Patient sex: M
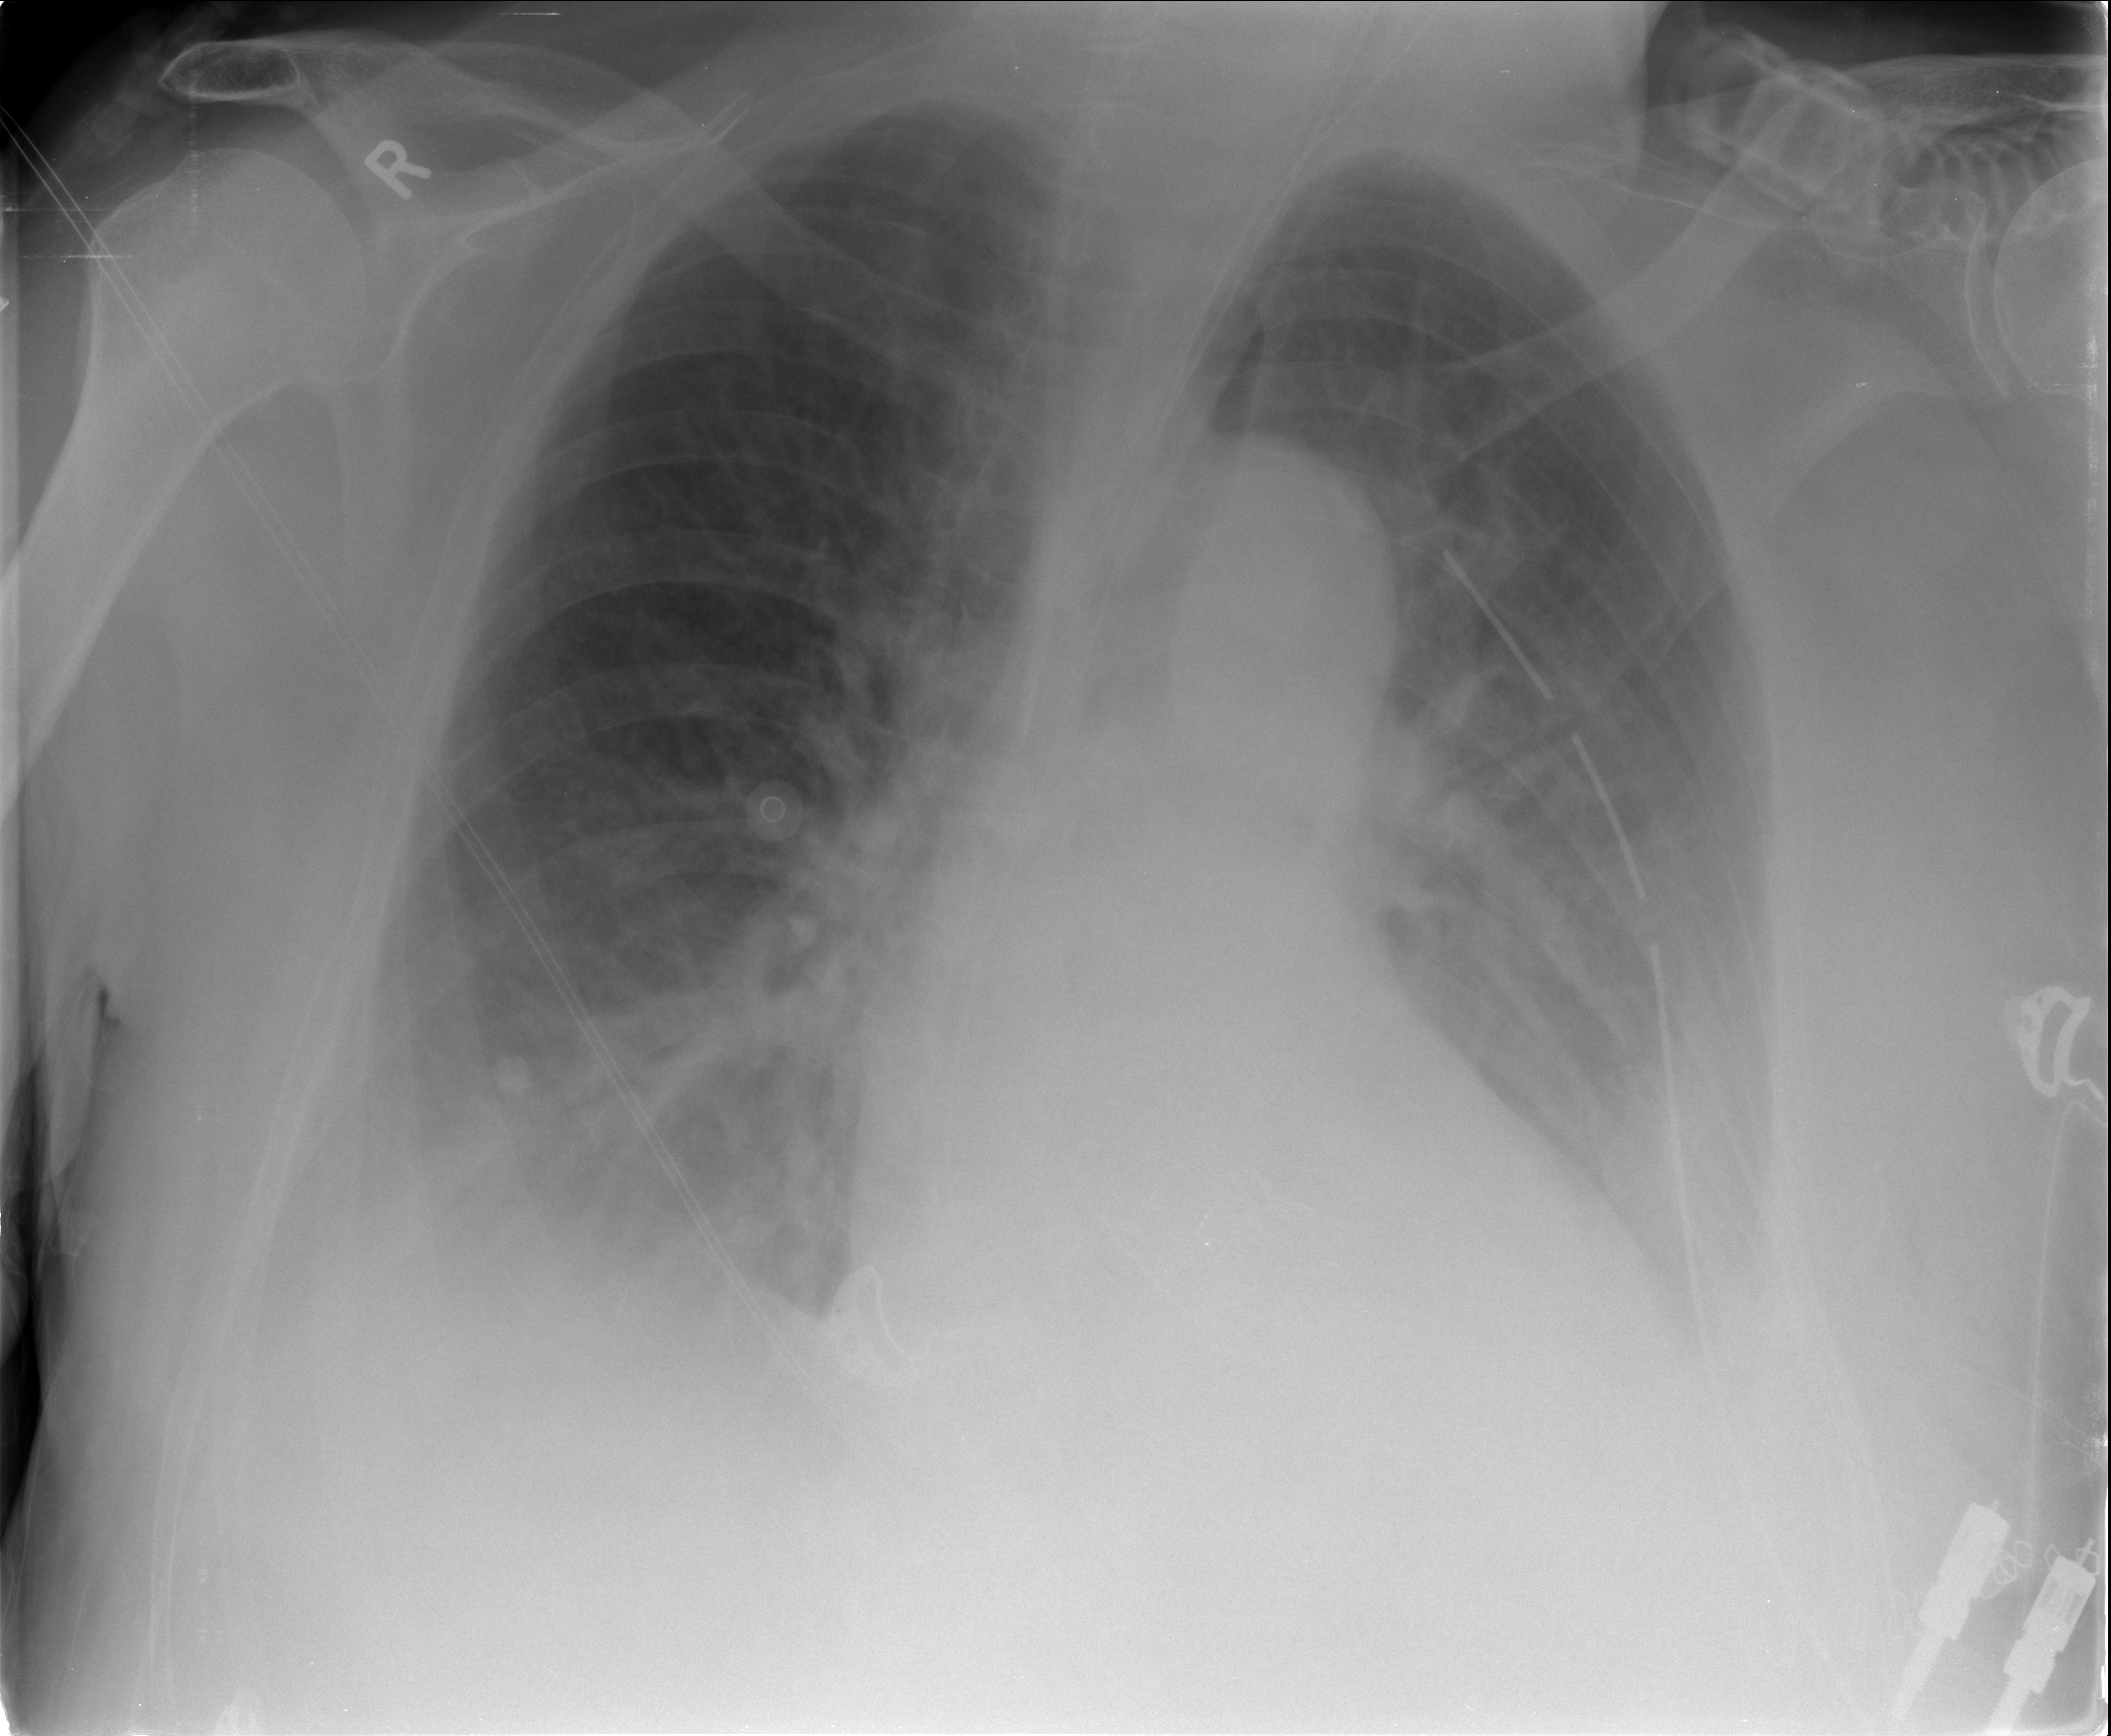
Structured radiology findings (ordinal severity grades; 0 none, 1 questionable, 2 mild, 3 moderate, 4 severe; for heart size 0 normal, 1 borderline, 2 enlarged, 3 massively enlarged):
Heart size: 1
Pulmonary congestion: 2
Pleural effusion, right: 2
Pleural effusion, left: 3
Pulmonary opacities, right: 2
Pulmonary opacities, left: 2
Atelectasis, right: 2
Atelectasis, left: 2